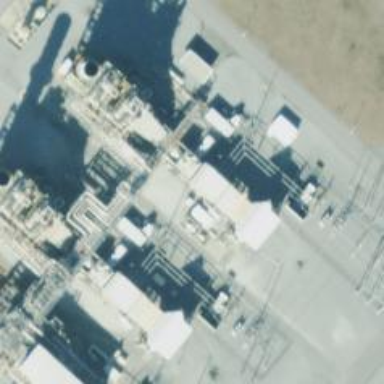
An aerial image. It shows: Gas-powered generator. It is gas turbine type generator.